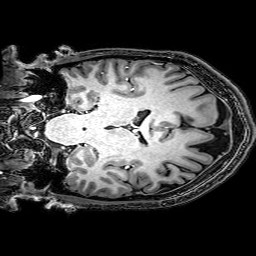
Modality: T1w
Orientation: coronal
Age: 25
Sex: male
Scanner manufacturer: philips
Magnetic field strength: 3 T
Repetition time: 0.009 s
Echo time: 0.00351 s